Field crop: maize
Growth stage: 2
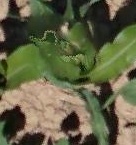
Species: maize